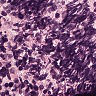
Metastatic tissue present: no